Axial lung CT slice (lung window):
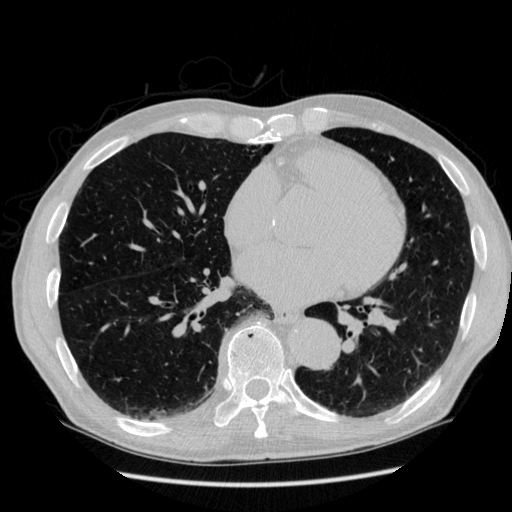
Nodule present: no